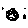
Label: moon